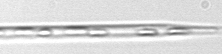
Label: Rhizosolenia